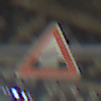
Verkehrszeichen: BeweglicheBruecke
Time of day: Midday
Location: Outdoor (Urban)
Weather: Clear
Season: NotSpecified
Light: Natural